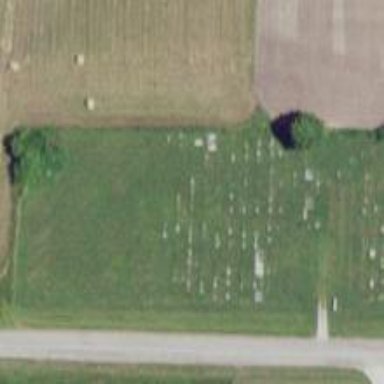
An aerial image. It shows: Cemetery.